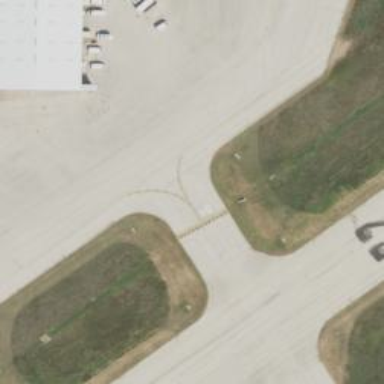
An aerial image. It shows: Image of taxiway at airport.